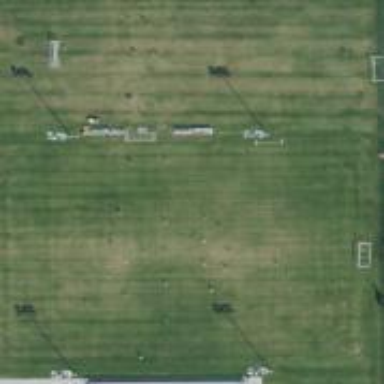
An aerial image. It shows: Multi-sport pitch on leisure land.